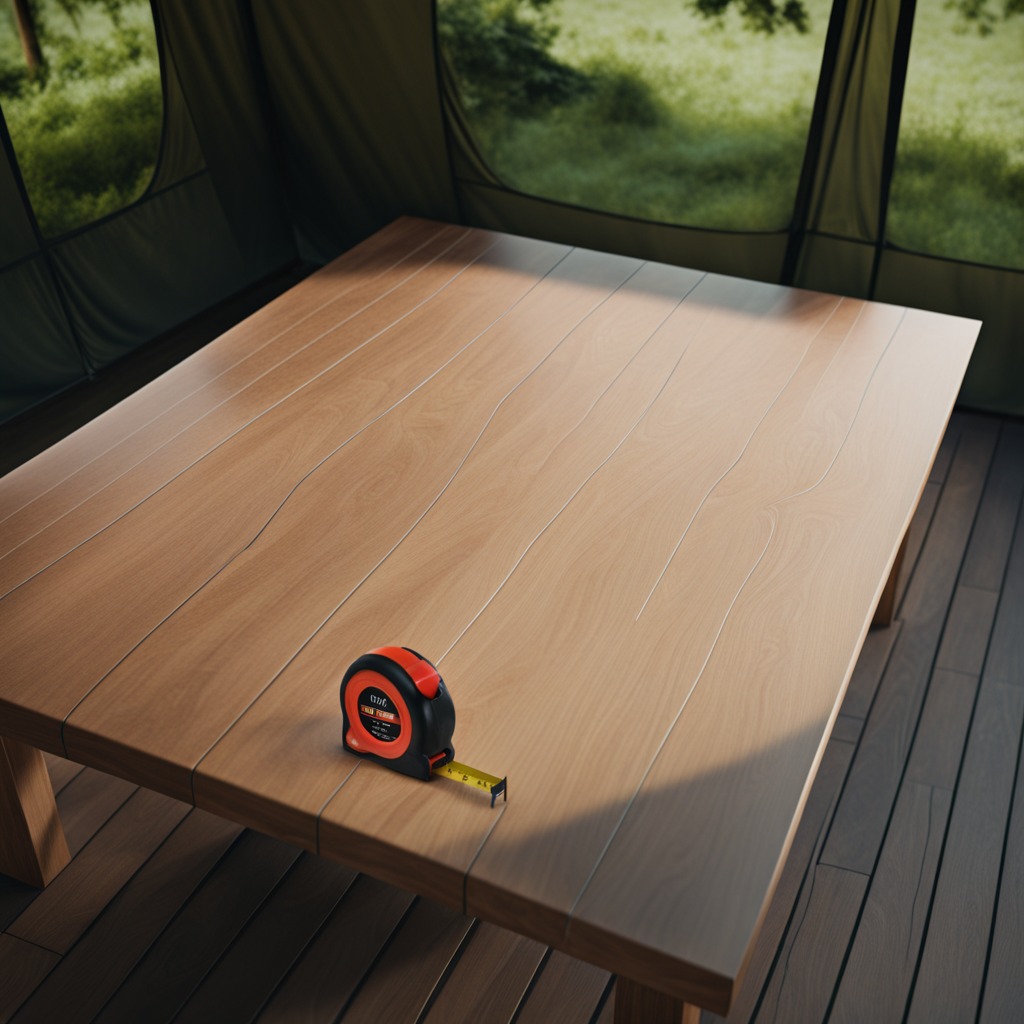
A measuring tape is lying on a wooden table inside a jungle field workshop tent.